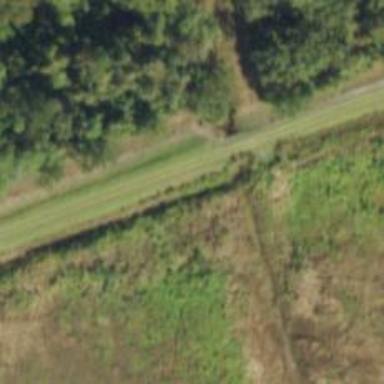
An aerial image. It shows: Culvert tunnel.